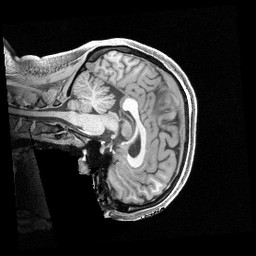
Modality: T1w
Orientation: sagittal
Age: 20
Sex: female
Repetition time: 2.4 s
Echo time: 0.00222 s